Question: I want to make the "ADD" button to " ADDED" after I clicked the ADD button and make it disabled.
'''
{
products.map((val, i)=>(
<div className="product_item">
{
val.productType === 'chicken'?
<>
<img src={img2}></img>
<p className="product_data">Chicken Name: {val.chickeName}</p>
<p align="left" className="product_data">weight: 500gm</p>
<p align="left"className="product_data">Rs{val.price}/- <button onClick={addTocartProduct}>ADD</button></p>
</>: null
}
</div>
))
}
'''
I have sample project in react js having add to cart button is there. But I want to make the "ADD" button to " ADDED" after I clicked the ADD button and make it disabled.

If anyone can know please, drop your answer.
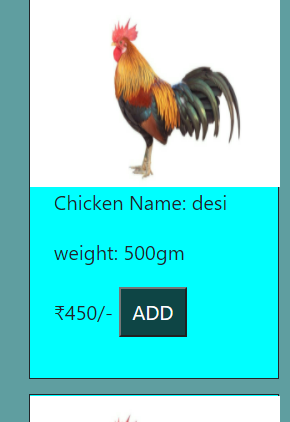
Answer: Considering that you have an array of 'products' you should initialize an array of bool:
'''
const [buttonsClicked, setButtonsClicked] = useState(new Array(products).fill(false));
'''
Then
'''
{
products.map((val, i)=>(
<div className="product_item">
{
val.productType === 'chicken'?
<>
<img src={img2}></img>
<p className="product_data">Chicken Name: {val.chickeName}</p>
<p align="left" className="product_data">weight: 500gm</p>
<p align="left"className="product_data">Rs{val.price}/- <button onClick={(e) => addTocartProduct(val, i)}>{buttonsClicked[i] ? 'ADDED' : 'ADD'}</button></p>
</>: null
}
</div>
))
}
'''
And finally the 'addTocartProduct' function:
'''
const addTocartProduct = (val , i) => {
let result = [...buttonsClicked];
result[i] = !result[i];
setButtonsClicked(result);
}
'''